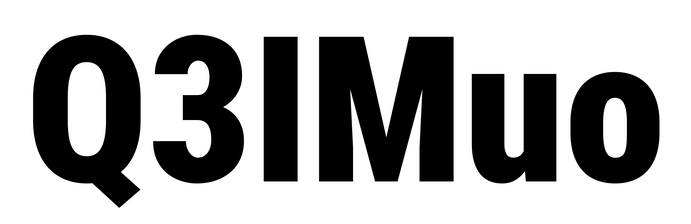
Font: Roboto_Condensed_Black